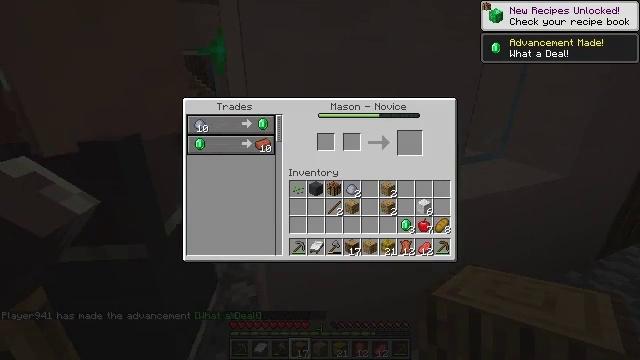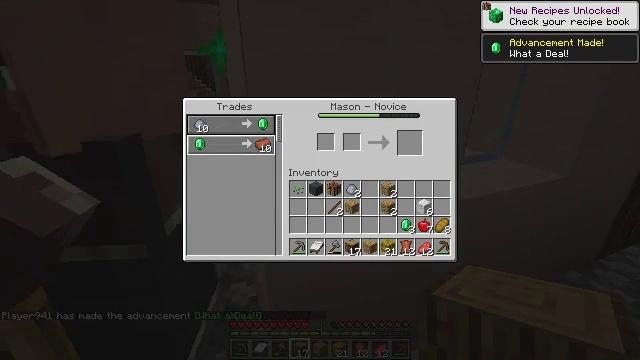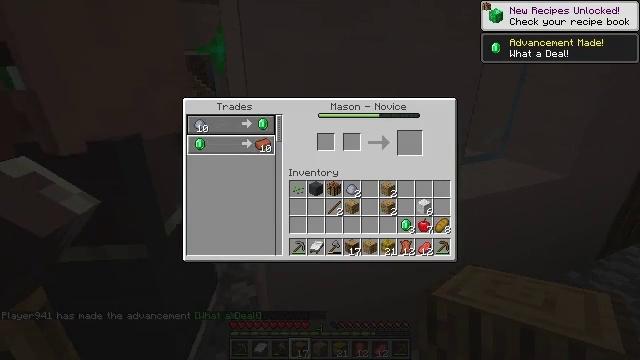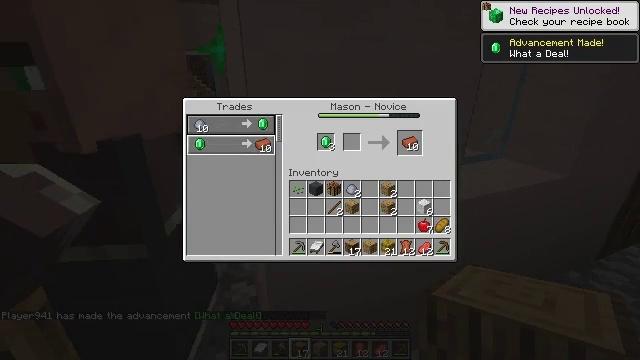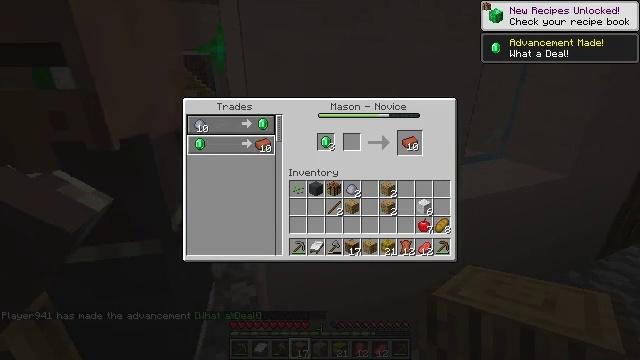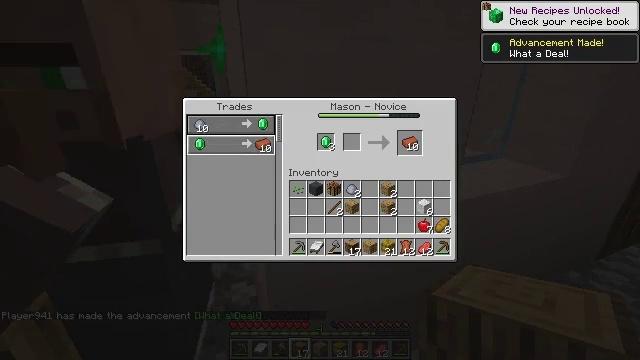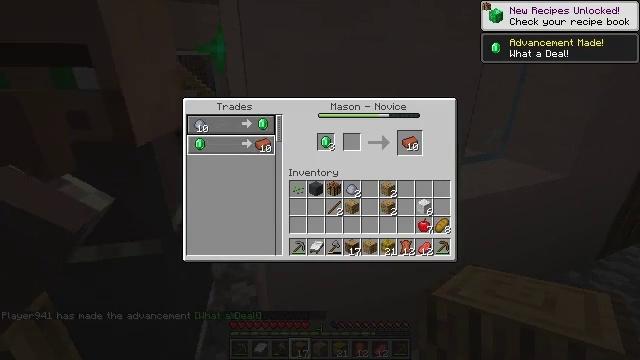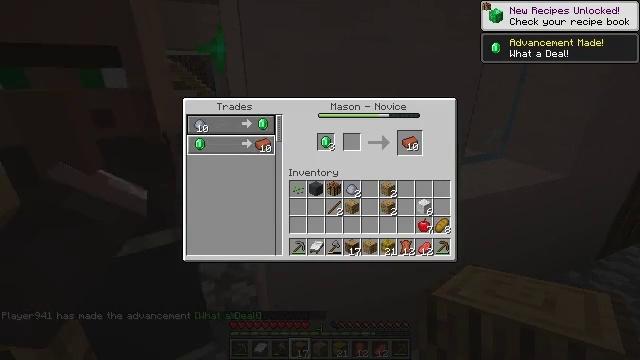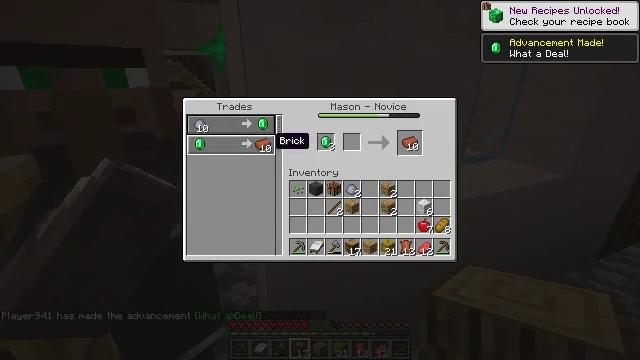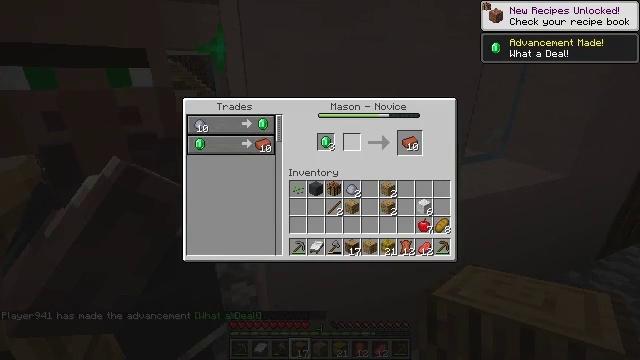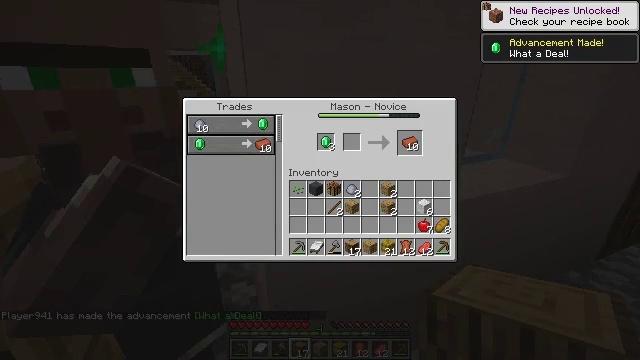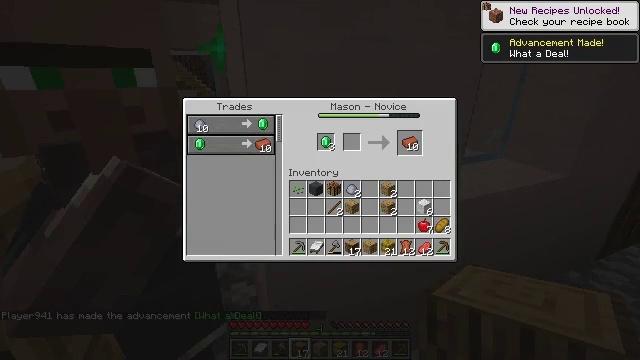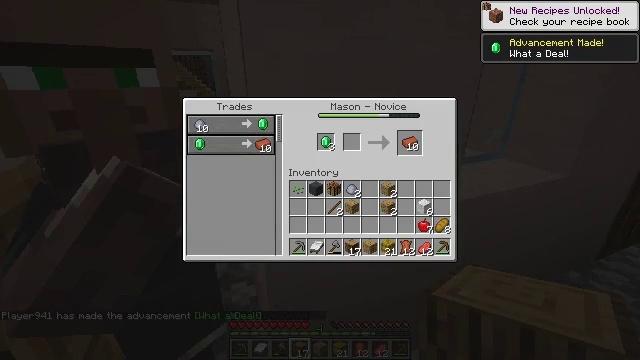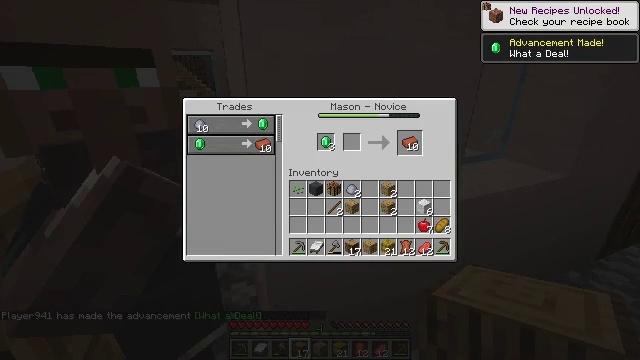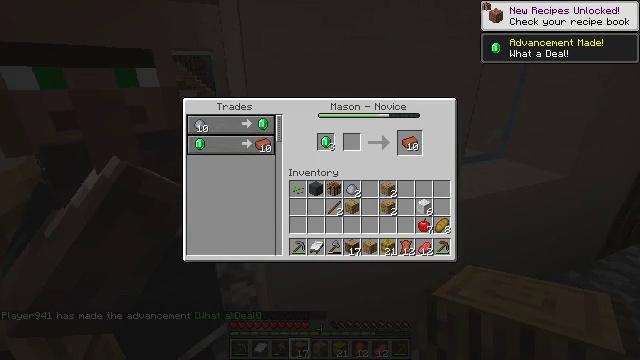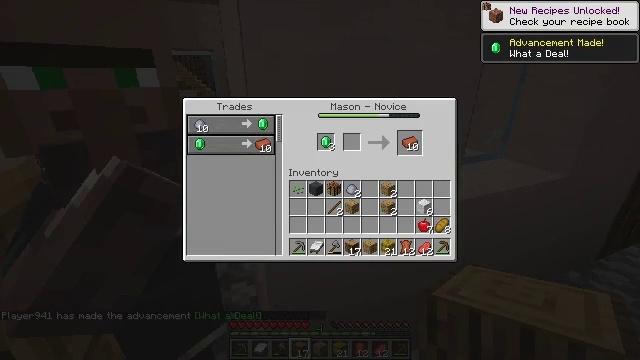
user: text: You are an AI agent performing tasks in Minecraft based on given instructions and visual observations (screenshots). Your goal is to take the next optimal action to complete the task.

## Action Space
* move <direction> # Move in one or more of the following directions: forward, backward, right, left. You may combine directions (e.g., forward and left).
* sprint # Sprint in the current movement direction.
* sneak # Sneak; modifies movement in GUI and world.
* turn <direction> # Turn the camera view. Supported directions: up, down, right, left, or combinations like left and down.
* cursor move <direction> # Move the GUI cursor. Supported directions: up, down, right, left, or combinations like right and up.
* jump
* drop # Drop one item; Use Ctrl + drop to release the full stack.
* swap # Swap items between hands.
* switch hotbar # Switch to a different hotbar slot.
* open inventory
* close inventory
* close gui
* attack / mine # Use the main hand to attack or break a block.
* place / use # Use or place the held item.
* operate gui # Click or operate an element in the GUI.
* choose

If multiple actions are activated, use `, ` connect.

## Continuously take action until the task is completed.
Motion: motion action
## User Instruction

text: Obtain the brick by smelting clay.
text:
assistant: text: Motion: cursor move right and up
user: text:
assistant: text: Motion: no_op
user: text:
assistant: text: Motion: operate gui
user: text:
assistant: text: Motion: operate gui
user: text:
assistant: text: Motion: operate gui
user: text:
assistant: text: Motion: no_op
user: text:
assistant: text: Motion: no_op
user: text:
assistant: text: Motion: cursor move right
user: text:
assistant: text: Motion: cursor move right
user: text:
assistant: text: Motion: cursor move right
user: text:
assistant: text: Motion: no_op
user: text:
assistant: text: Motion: no_op
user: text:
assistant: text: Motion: sneak
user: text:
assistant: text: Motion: sneak, cursor move right
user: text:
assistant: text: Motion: sneak, cursor move right
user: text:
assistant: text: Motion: sneak
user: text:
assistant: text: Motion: sneak
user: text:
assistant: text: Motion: sneak
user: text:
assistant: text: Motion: sneak, cursor move left
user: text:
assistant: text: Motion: sneak
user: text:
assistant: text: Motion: sneak, operate gui
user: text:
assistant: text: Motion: sneak, operate gui
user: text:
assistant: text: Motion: sneak, operate gui
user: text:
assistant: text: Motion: sneak
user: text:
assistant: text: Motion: sneak
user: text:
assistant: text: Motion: sneak